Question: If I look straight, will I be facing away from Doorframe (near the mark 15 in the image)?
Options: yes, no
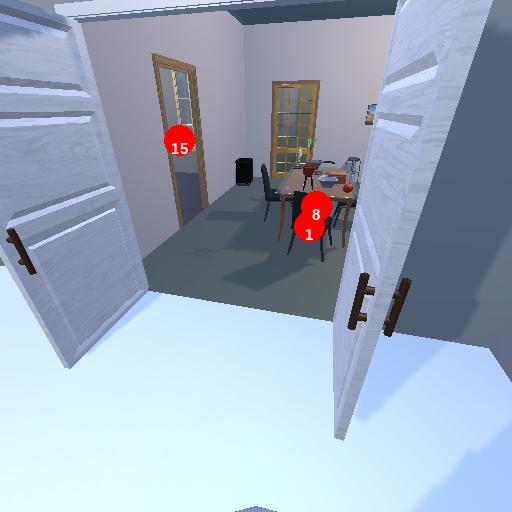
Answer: yes